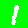
Digit: 1